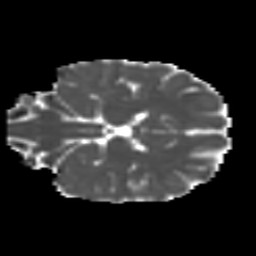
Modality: MD
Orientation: coronal
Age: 16
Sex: female
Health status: ill
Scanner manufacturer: ge
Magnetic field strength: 3 T
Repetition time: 6.752 s
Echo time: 0.079 s